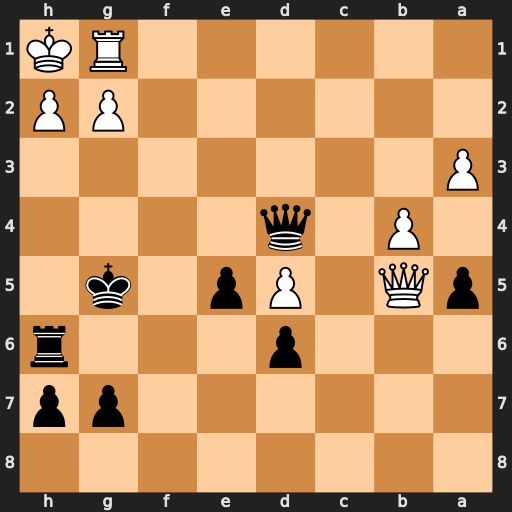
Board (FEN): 8/6pp/3p3r/pQ1Pp1k1/1P1q4/P7/6PP/6RK
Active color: b
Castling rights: -
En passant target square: -
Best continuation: Rxh2+ Kxh2 Qh4#